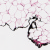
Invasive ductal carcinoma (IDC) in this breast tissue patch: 0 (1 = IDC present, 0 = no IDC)